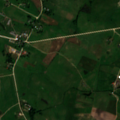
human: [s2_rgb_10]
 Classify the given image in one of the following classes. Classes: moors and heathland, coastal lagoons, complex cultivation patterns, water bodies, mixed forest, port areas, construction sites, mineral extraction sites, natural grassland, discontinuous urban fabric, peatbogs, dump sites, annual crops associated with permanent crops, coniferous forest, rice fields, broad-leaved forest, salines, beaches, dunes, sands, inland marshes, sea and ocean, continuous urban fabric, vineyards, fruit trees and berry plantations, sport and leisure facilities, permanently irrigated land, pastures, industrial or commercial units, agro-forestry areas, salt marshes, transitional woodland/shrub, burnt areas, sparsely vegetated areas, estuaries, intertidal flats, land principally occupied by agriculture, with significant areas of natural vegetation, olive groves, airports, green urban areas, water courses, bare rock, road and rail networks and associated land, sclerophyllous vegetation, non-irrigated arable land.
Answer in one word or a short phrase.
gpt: pastures, complex cultivation patterns, land principally occupied by agriculture, with significant areas of natural vegetation